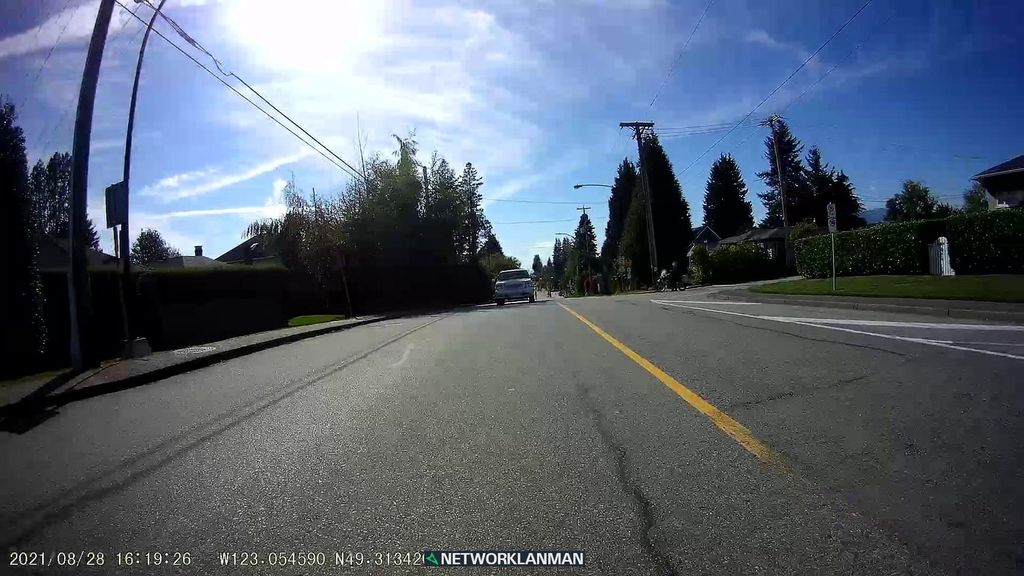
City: vancouver